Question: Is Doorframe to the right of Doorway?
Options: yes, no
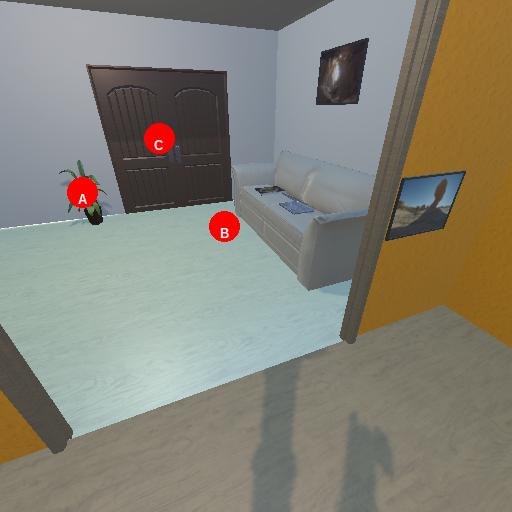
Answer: yes